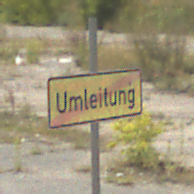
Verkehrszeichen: EndeDerUmleitungsankuendigung
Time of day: Midday
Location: Outdoor (Suburban)
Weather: PartlyCloudy
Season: Summer
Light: Natural